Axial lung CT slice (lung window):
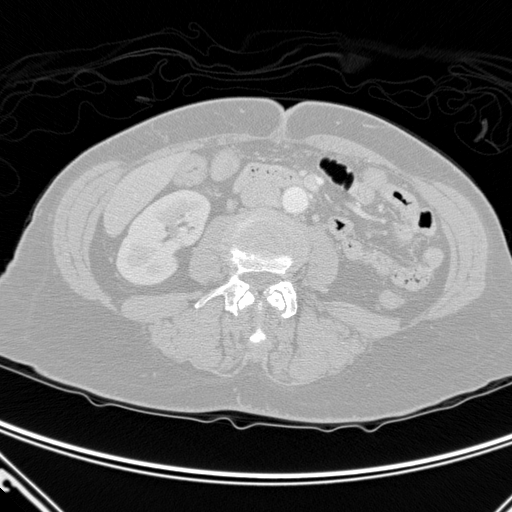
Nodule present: no